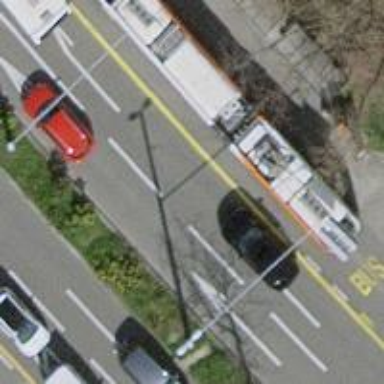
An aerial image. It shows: Bus stop with shelter for trolleybuses.